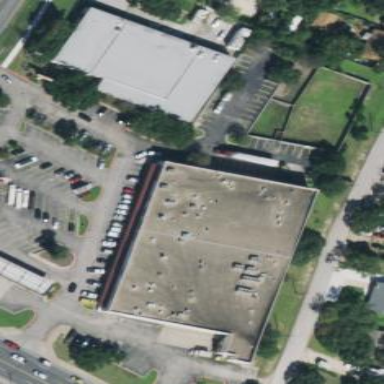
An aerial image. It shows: Retail building.